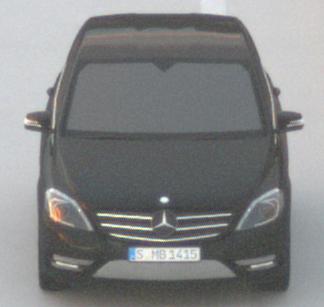
Make: Mercedes-Benz
Model: B 180 BlueEFFICIENCY
Detailed model: B-Class (246)
Model produced from: 2011/11
Model produced until: 2012/10
Doors: 5
Color: black
Road condition: dry road
Daytime: sunrise or sunset
Contrast: medium contrast